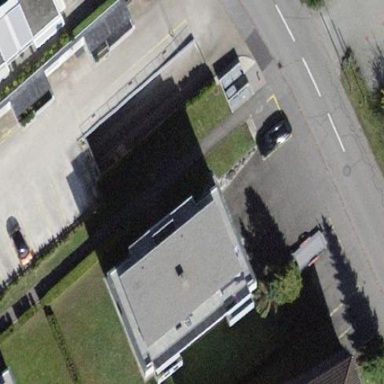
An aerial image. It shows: Building with tiled roof.